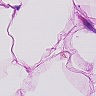
Metastatic tissue present: no